Current action and preconditions to check: trajectory_clear

Your task: For each precondition in the list above, predict whether it will hold at this action.

Consider the current scene as observed from the mobile robot's camera, and analyze the predicted future states of all dynamic agents (e.g., people, animals, vehicles, or any moving entities) within the NEXT SECOND.

IMPORTANT: Only answer "very likely" if you are absolutely certain—based on strong, clear evidence—that a dynamic agent will violate the precondition in the predicted future state. Do NOT answer "very likely" for unlikely, ambiguous, or low-probability risks.

Ask yourself for each precondition: Is there a high probability, with clear and convincing evidence, that the predicted future states of any dynamic agent will interfere with the predicted future state of the currently executing action within the NEXT SECOND, causing that precondition to fail?

Assess the risk level based on these predictions. Use "likely" or "very likely" if motions create a clear risk of interference.

Use "neutral" or "improbable" if agents are nearby but their predicted paths are clearly diverging or non-conflicting.

Failure Risk Categories: "very improbable", "improbable", "neutral", "likely", "very likely"

Answer Format: Output ONLY the probability_of_failure value from these categories: "very improbable", "improbable", "neutral", "likely", "very likely"

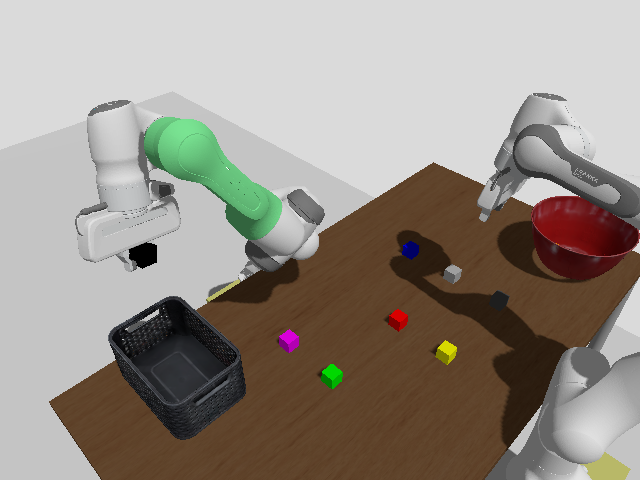

Answer: very improbable